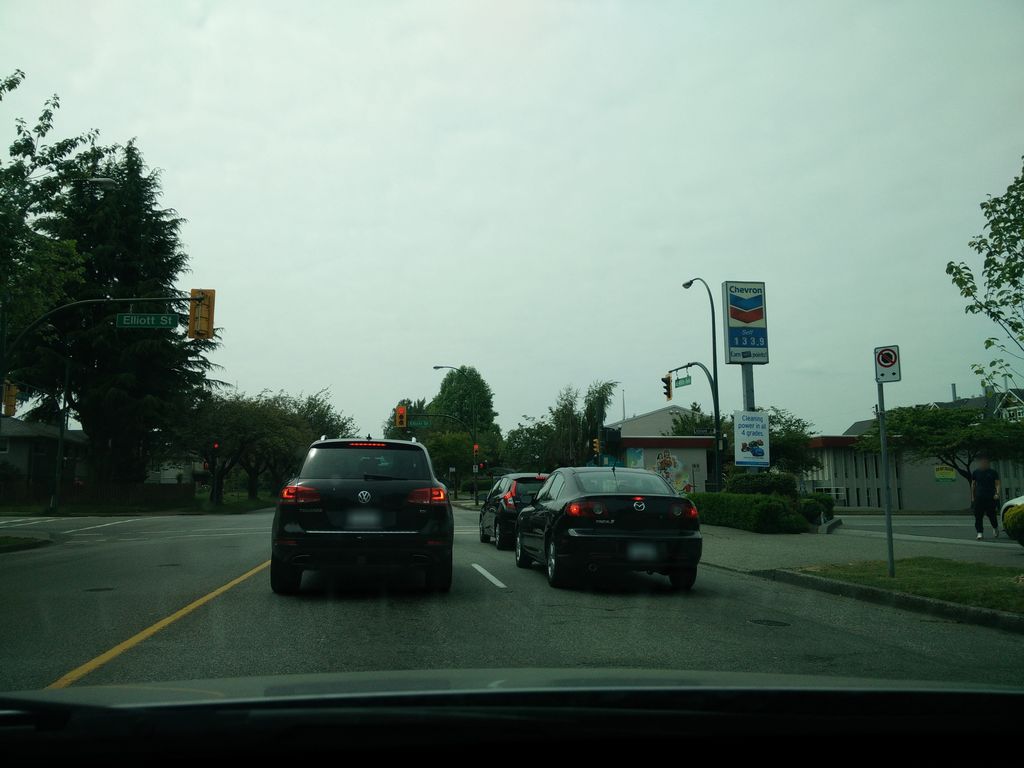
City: vancouver